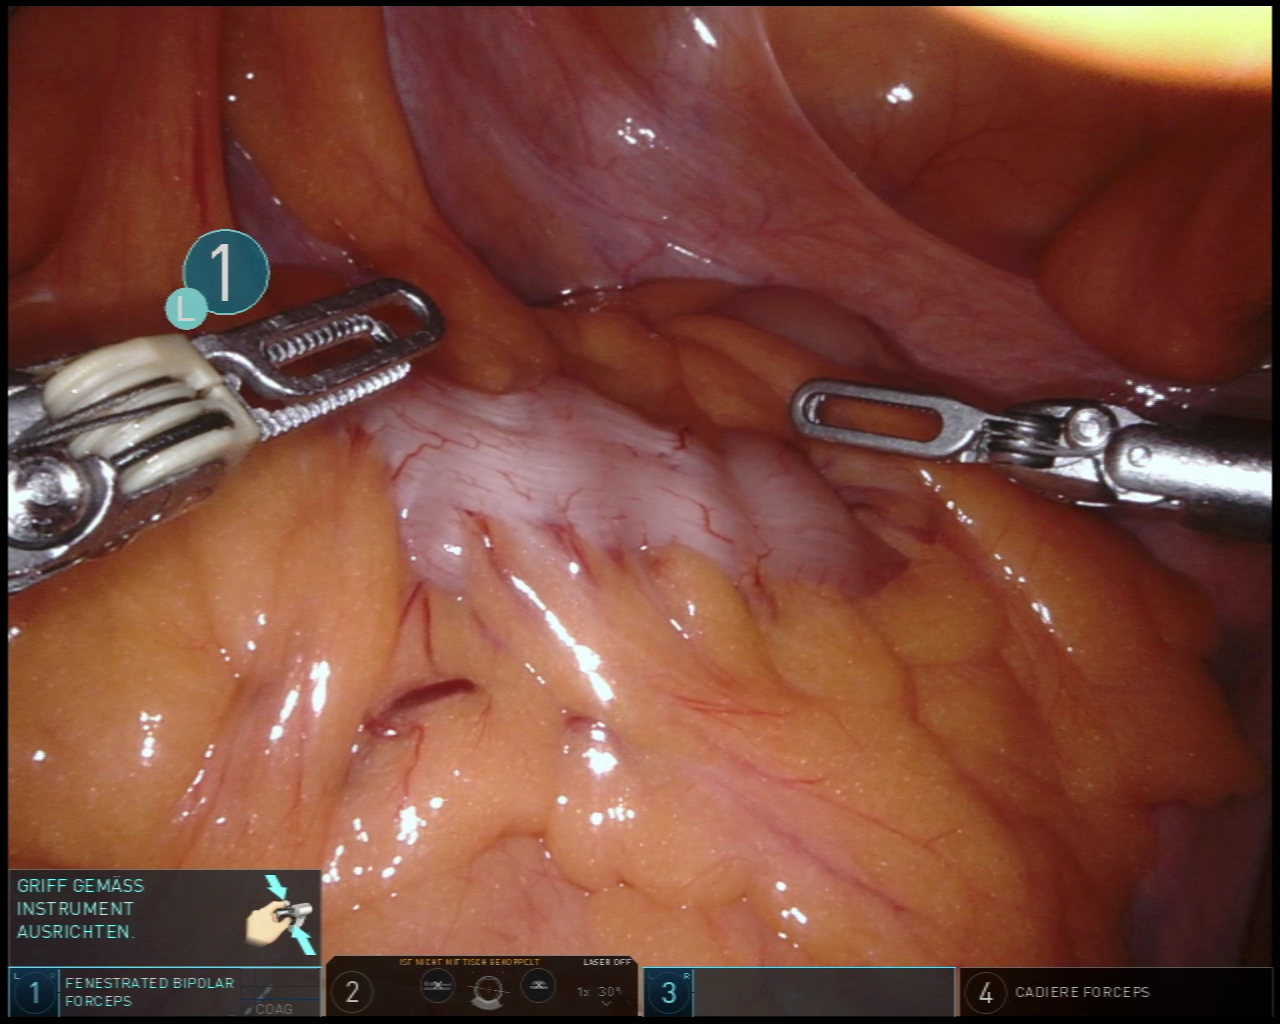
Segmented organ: abdominal_wall
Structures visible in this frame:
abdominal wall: yes
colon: yes
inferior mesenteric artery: no
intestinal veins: no
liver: no
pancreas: no
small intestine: no
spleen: no
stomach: no
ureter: no
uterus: no
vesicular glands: no